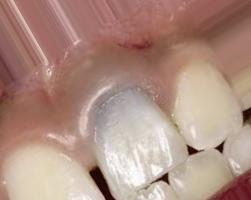
Condition: Tooth Discoloration